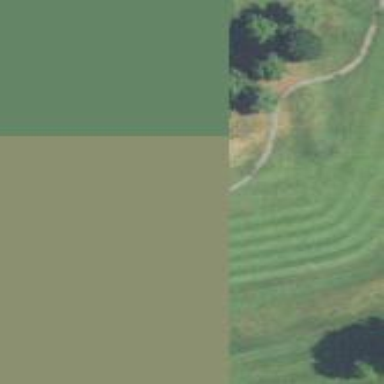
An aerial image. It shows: Grassy area designated as golf fairway.